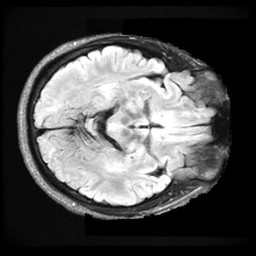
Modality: FLAIR
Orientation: axial
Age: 38
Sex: male
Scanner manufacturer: ge
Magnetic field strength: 3 T
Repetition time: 11 s
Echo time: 0.1497 s